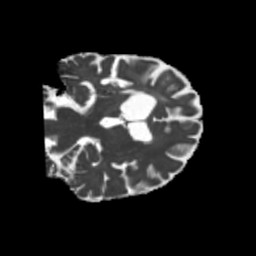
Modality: MD
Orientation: coronal
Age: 70
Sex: male
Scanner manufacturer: siemens
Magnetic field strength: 3 T
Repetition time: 5.25 s
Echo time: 0.08 s